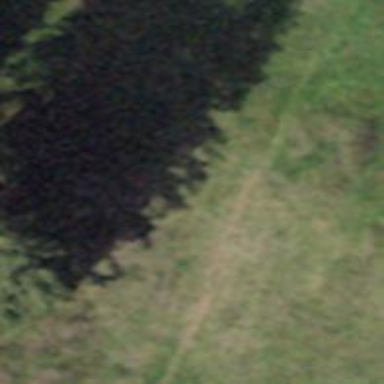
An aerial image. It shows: Unpaved path.